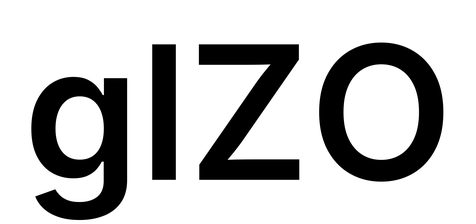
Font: Inter_SemiBold